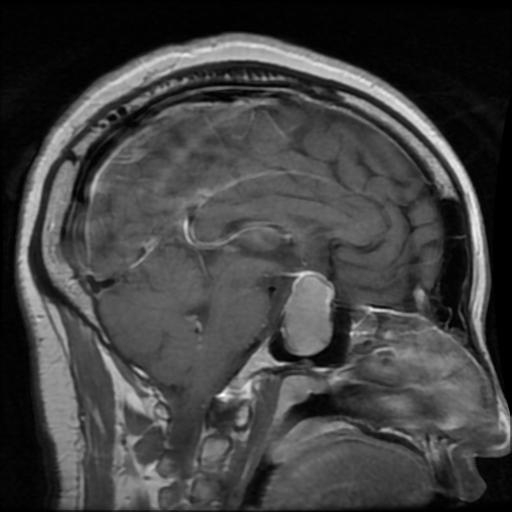
Label: pituitary